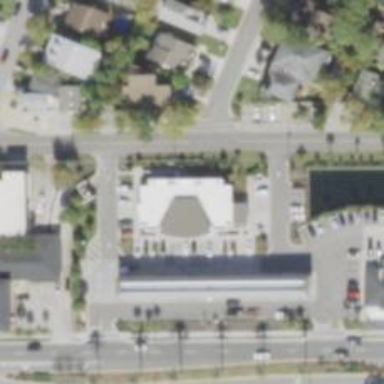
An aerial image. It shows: Convenience shop.